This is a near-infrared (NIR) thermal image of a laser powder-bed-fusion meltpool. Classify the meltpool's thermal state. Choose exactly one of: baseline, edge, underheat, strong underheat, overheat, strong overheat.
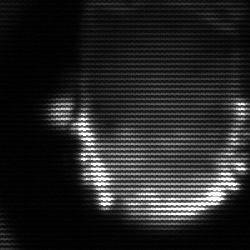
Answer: baseline